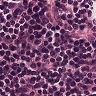
Metastatic tissue present: no